Question: I have a form that allows users to create a design for the back of a card. Users enter the title, their name and upload a small image. This is then displayed back and looks like a large playing card with a small image in the middle and the text above and below. The background colour of the card is set in the css and cannot be changed by the user. I would like users to be able to enter their background colour in hex then display this back with the image and text. How would this be done? Which procedures would I need to look at?

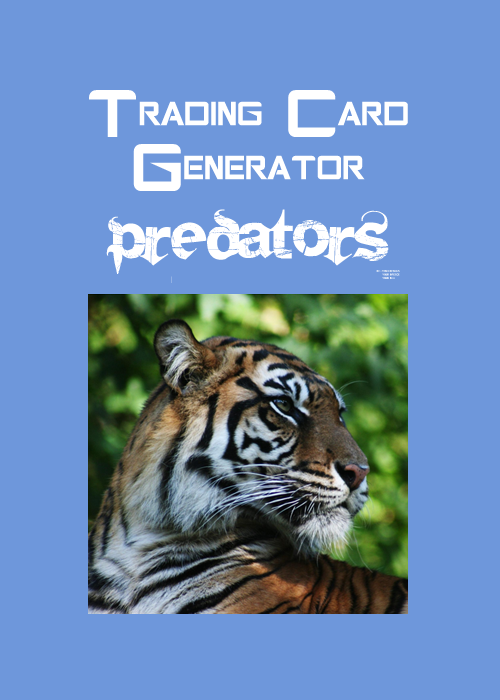
Answer: When the user select the color, you should store it into the database and the, When you want to show the card, do something like this:
'''
<div style="background: <?php echo $bgcolor?>"> <!-- here is the BGCOLOR selected by the user -->
<div>Trading card text</div>
<div><img src="/img/the_image.jpg"></div>
</div>
'''
that's it